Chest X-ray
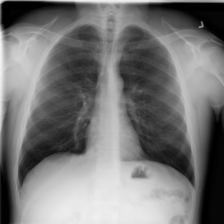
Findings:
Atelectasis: negative
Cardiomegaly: negative
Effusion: negative
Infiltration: negative
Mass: negative
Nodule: negative
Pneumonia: negative
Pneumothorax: negative
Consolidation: negative
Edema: negative
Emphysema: negative
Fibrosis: negative
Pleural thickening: negative
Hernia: negative